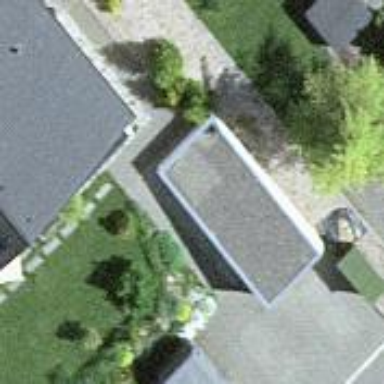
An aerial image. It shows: Garage.